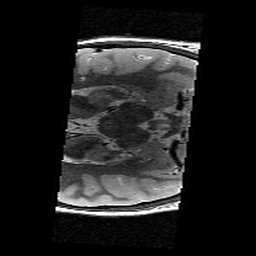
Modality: T2w
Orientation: axial
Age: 10
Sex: female
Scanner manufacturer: siemens
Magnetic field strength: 3 T
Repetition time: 9.23 s
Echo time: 0.067 s